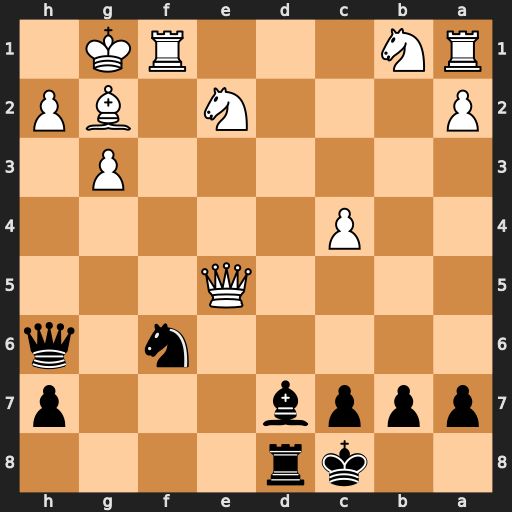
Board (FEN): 2kr4/pppb3p/5n1q/4Q3/2P5/6P1/P3N1BP/RN3RK1
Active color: b
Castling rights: -
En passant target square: -
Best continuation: Ng4 Bxb7+ Kb8 h4 Nxe5